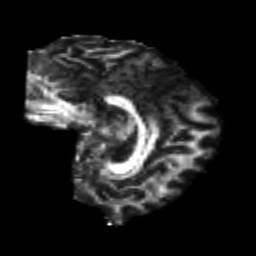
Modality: FA
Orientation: sagittal
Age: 22
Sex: male
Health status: healthy
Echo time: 0.074 s